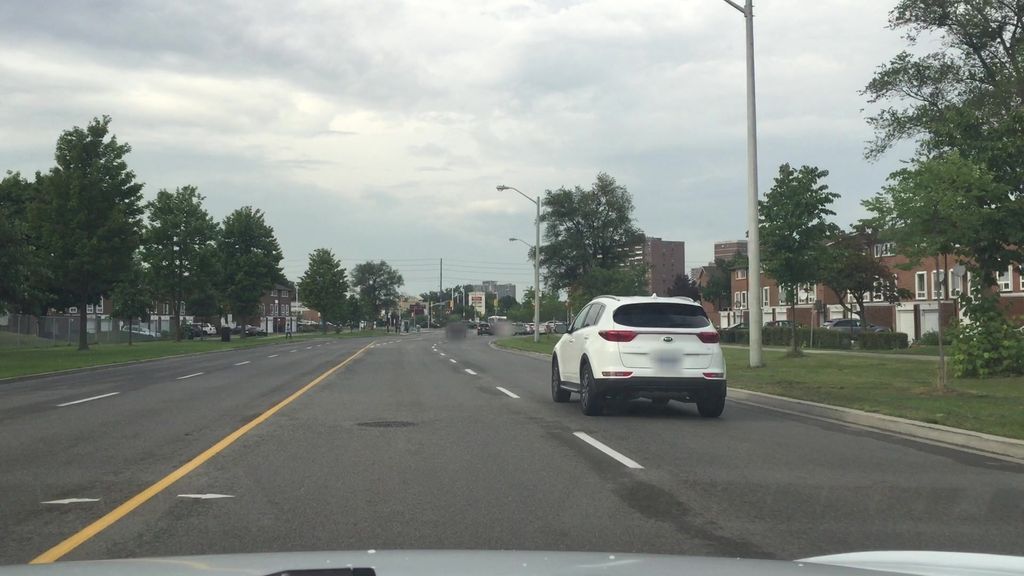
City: toronto